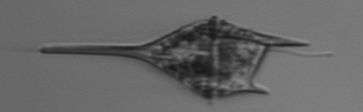
Label: Tripos_lineatus